Sex: F
Age: 47
Scanner: Avanto
Primary tumour origin: Ca Mammae
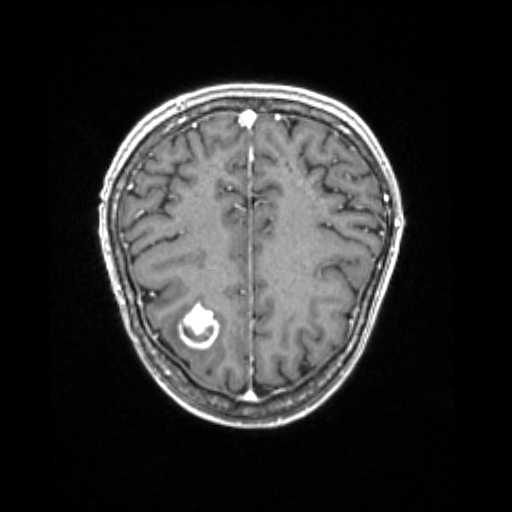
Segmented lesion volume (cc): 6.131
Number of lesion components: 1